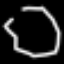
Label: octagon